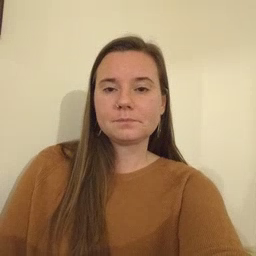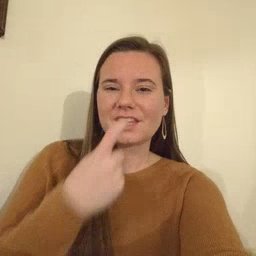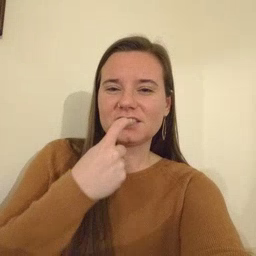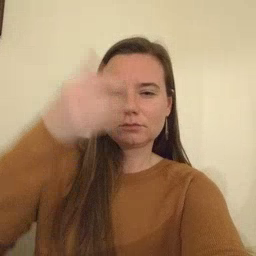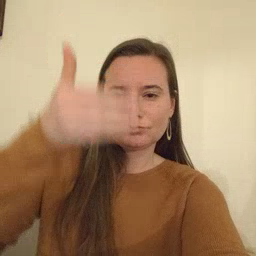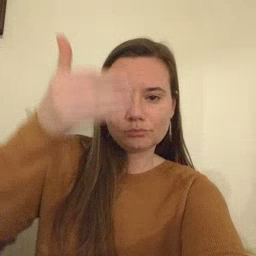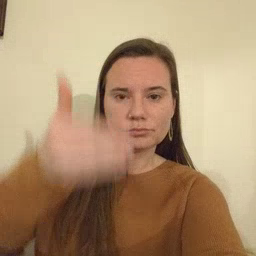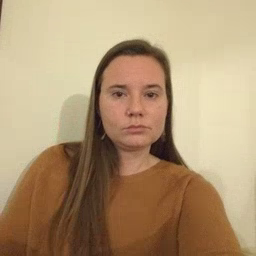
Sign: glasswindow